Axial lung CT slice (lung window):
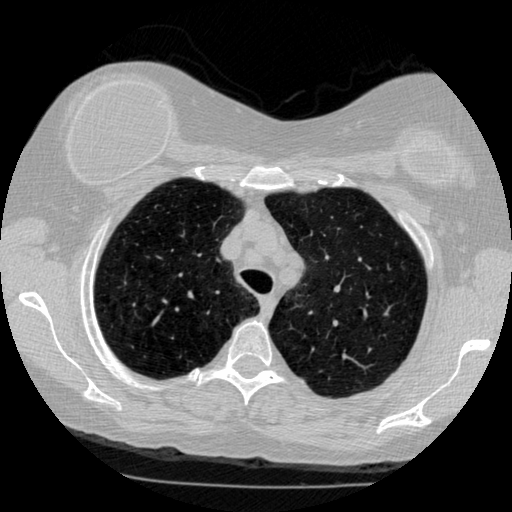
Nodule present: no